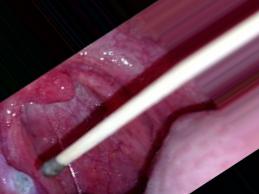
Condition: Mouth Ulcer